Question: I have a created a box like this and now i'm trying to drag and drop the box, with rectangles and other objects I did it, but with this I don't know how to do.

Here is the code of how I did the box
XAML:
'''
<Canvas>
<Grid>
<Grid.RowDefinitions>
<RowDefinition Height="Auto" />
<RowDefinition Height="*" />
</Grid.RowDefinitions>
<TextBox Text="{Binding Header,UpdateSourceTrigger=PropertyChanged}"
BorderBrush="Black" BorderThickness="1" Canvas.Left="41" Canvas.Top="10" Width="97" />
<TextBox Text="{Binding Text,UpdateSourceTrigger=PropertyChanged}"
TextWrapping="Wrap"
VerticalScrollBarVisibility="Auto"
AcceptsReturn="True"
BorderBrush="Black" BorderThickness="1" Grid.Row="1" Canvas.Left="41" Canvas.Top="39" Height="53" Width="97" />
</Grid>
</Canvas>
'''
The c# code:
'''
public partial class MyBox : UserControl
{
public static readonly DependencyProperty HeaderProperty = DependencyProperty.Register("Header", typeof(string), typeof(MyBox),null);
public static readonly DependencyProperty TextProperty = DependencyProperty.Register("Content", typeof(string), typeof(MyBox),null);
public string Header
{
get { return GetValue(HeaderProperty) as string; }
set { SetValue(HeaderProperty, value); }
}
public string Text
{
get { return GetValue(TextProperty) as string; }
set { SetValue(TextProperty, value); }
}
public MyBox()
{
InitializeComponent();
this.DataContext = this;
}
'''
And this is the code for adding another box:
'''
private void Button_Click(object sender, RoutedEventArgs e)
{
panel.Children.Add(new MyBox
{
//LayoutRoot.Children.Add(new MyBox {
Header = "Another box",
Text = "...",
// BorderBrush = Brushes.Black,
BorderThickness = new Thickness(1),
Margin = new Thickness(10)
});
}
'''
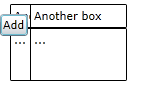
Answer: Here is a sample, inspired from <URL> for our use-case:
First I've modified the box so that it has a dedicated drag area:
'''
<UserControl x:Class="WpfApplication1.MyBox"
xmlns="http://schemas.microsoft.com/winfx/2006/xaml/presentation"
xmlns:x="http://schemas.microsoft.com/winfx/2006/xaml"
xmlns:mc="http://schemas.openxmlformats.org/markup-compatibility/2006"
xmlns:d="http://schemas.microsoft.com/expression/blend/2008"
mc:Ignorable="d"
d:DesignHeight="300" d:DesignWidth="300">
<Grid>
<Grid.RowDefinitions>
<RowDefinition Height="Auto" />
<RowDefinition Height="Auto" />
<RowDefinition Height="*" />
</Grid.RowDefinitions>
<TextBlock Text="Drag me" />
<TextBox Text="{Binding Header,UpdateSourceTrigger=PropertyChanged}"
BorderBrush="Black" BorderThickness="1" Margin="2" Grid.Row="1" />
<TextBox Text="{Binding Text,UpdateSourceTrigger=PropertyChanged}"
TextWrapping="Wrap"
VerticalScrollBarVisibility="Auto"
AcceptsReturn="True"
BorderBrush="Black" BorderThickness="1" Margin="2" Grid.Row="2" />
</Grid>
</UserControl>
'''
MainWindow XAML slightly modified:
'''
<Window x:Class="WpfApplication1.MainWindow"
xmlns="http://schemas.microsoft.com/winfx/2006/xaml/presentation"
xmlns:x="http://schemas.microsoft.com/winfx/2006/xaml"
Title="MainWindow" Height="350" Width="525"
xmlns:local="clr-namespace:WpfApplication1">
<Grid>
<Grid.RowDefinitions>
<RowDefinition Height="*" />
<RowDefinition Height="Auto" />
</Grid.RowDefinitions>
<Canvas x:Name="panel">
</Canvas>
<Button Content="Add" Grid.Row="1" Grid.Column="0" Click="Button_Click" />
</Grid>
</Window>
'''
And the drag-and-drop engine is in the code-behind:
'''
using System.Windows;
using System.Windows.Media;
using System.Windows.Input;
using System.Windows.Controls;
namespace WpfApplication1
{
public partial class MainWindow : Window
{
public MainWindow()
{
InitializeComponent();
}
private void Button_Click(object sender, RoutedEventArgs e)
{
MyBox box = new MyBox
{
Header = "Another box",
Text = "...",
BorderBrush = Brushes.Black,
BorderThickness = new Thickness(1),
Margin = new Thickness(10)
};
box.MouseLeftButtonDown += Box_MouseLeftButtonDown;
box.MouseLeftButtonUp += Box_MouseLeftButtonUp;
box.MouseMove += Box_MouseMove;
panel.Children.Add(box);
}
private MyBox draggedBox;
private Point clickPosition;
private void Box_MouseLeftButtonDown(object sender, MouseButtonEventArgs e)
{
draggedBox = sender as MyBox;
clickPosition = e.GetPosition(draggedBox);
draggedBox.CaptureMouse();
}
private void Box_MouseLeftButtonUp(object sender, MouseButtonEventArgs e)
{
draggedBox.ReleaseMouseCapture();
draggedBox = null;
}
private void Box_MouseMove(object sender, MouseEventArgs e)
{
if (draggedBox != null)
{
Point currentPosition = e.GetPosition(panel);
draggedBox.RenderTransform = draggedBox.RenderTransform ?? new TranslateTransform();
TranslateTransform transform = draggedBox.RenderTransform as TranslateTransform;
transform.X = currentPosition.X - clickPosition.X - draggedBox.Margin.Left;
transform.Y = currentPosition.Y - clickPosition.Y - draggedBox.Margin.Right;
}
}
}
}
'''